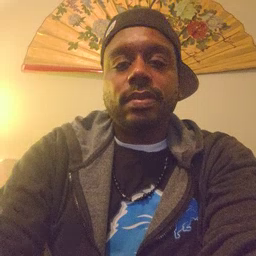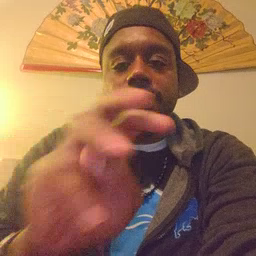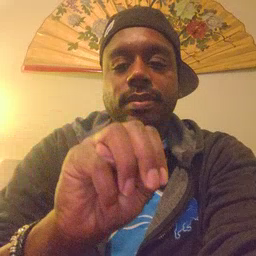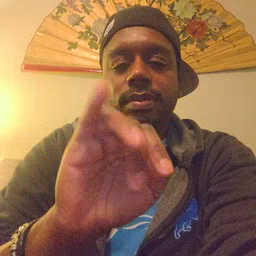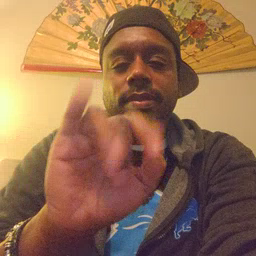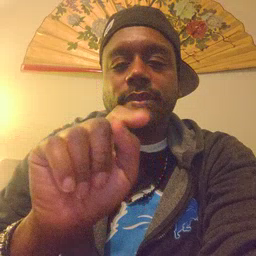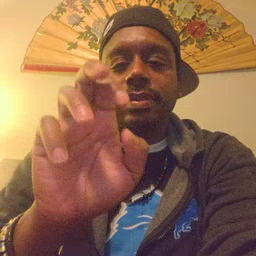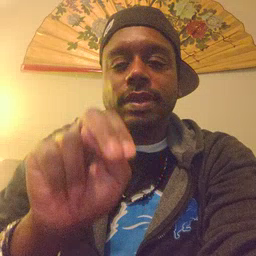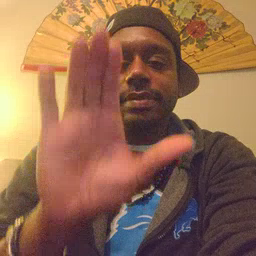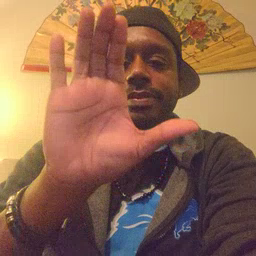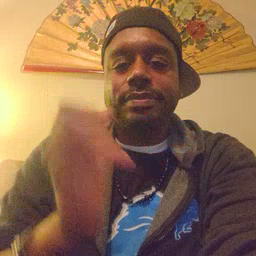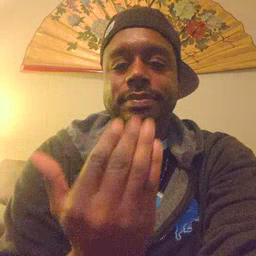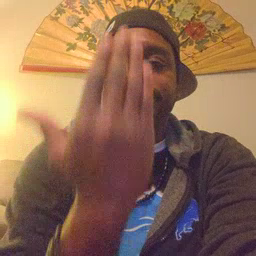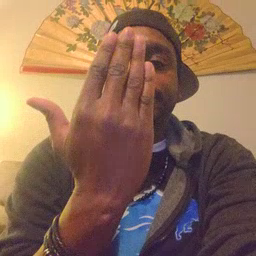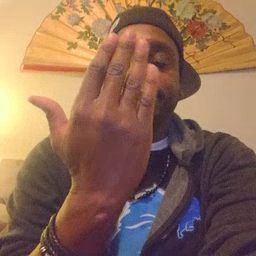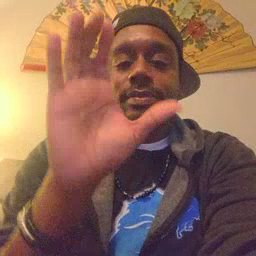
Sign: mitten